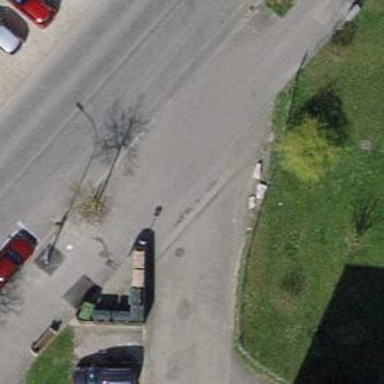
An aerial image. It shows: Service road with sidewalk alongside.